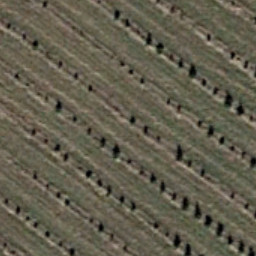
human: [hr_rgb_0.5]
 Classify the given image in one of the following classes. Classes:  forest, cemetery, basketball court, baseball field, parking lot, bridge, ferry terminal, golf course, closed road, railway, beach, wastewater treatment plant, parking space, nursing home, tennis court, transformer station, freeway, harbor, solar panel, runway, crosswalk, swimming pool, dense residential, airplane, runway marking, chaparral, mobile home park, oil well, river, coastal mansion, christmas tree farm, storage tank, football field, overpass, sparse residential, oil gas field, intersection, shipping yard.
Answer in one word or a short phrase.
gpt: christmas tree farm